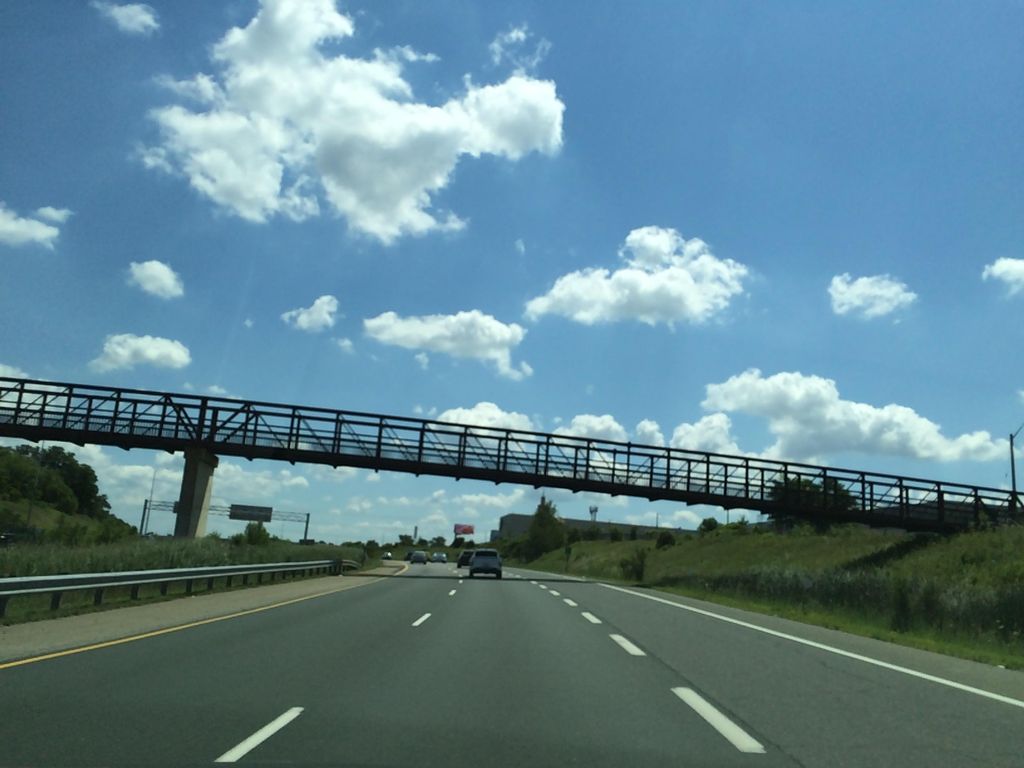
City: hamilton